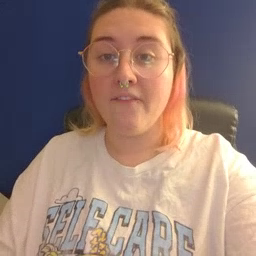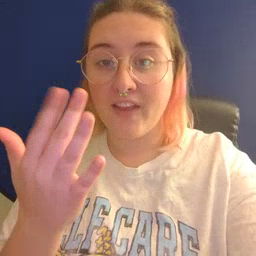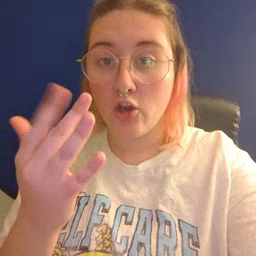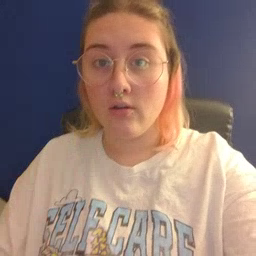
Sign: finger